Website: slack
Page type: billing-address
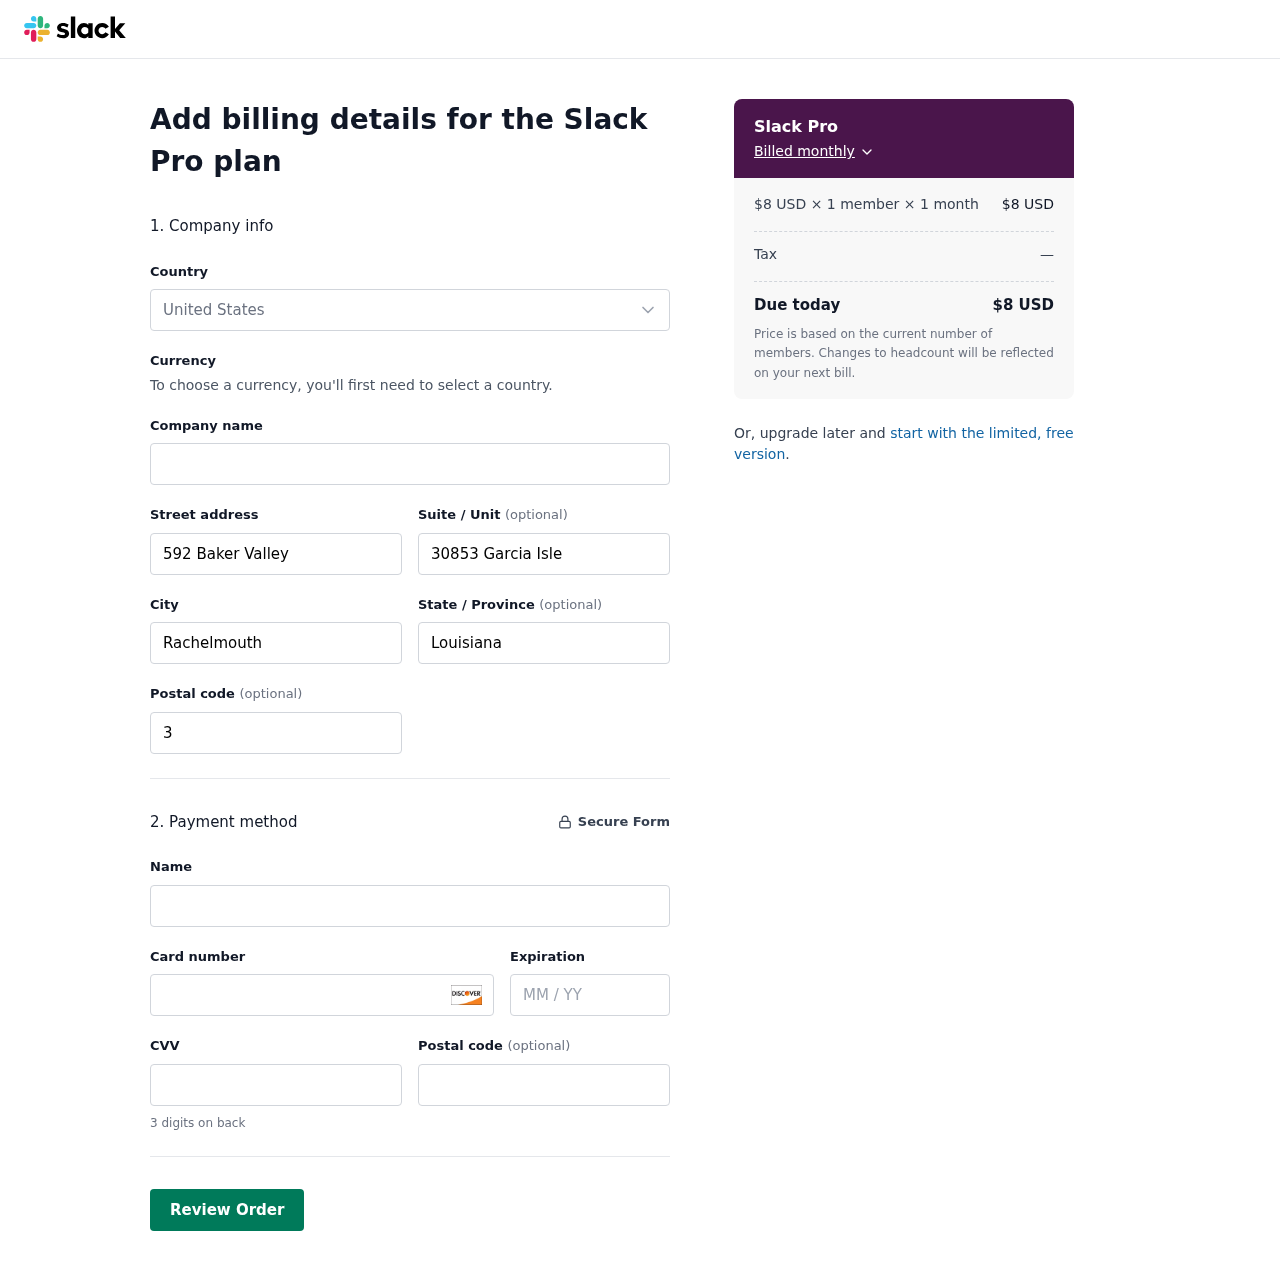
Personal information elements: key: PII_CARD_CVV
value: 252
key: PII_CARD_EXPIRY
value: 10/30
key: PII_CARD_NUMBER
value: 6011 9191 8978 6440
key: PII_CITY
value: Rachelmouth
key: PII_COUNTRY
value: United States
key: PII_FULLNAME
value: Sherri King
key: PII_POSTCODE
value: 30225
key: PII_POSTCODE2
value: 35156
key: PII_STATE
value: Louisiana
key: PII_STREET
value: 592 Baker Valley
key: PII_STREET2
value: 30853 Garcia Isle
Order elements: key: ORDER_PLAN_PRICE
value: $8 USD
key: ORDER_NUM_MEMBERS
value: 1 member
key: ORDER_NUM_MONTHS
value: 1 month
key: ORDER_SUBTOTAL
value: $8 USD
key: ORDER_TAX
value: —
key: ORDER_TOTAL
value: $8 USD